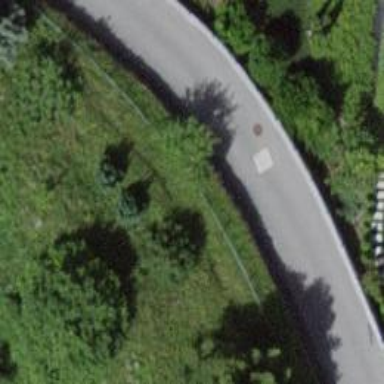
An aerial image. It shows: Asphalt driveway used as service road.